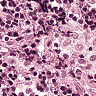
Metastatic tissue present: no